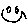
Label: smiley face